Question: I have a set of 240 features extracted using Image Processing.
The objective is to classify test cases into 7 different classes after training. For each class there are about 60 observations(viz, I have around 60 feature vectors for each class with each vector having 240 components).
Many research papers and books make use of the Sequential Forward Search or Sequential Backward search for selection of the best features from a feature vector.
The following picture gives a sequential forward search algorithm.

Any such algorithm uses some criterion to discriminate between features. A common method is to use the Bhattacharyya Distance as a criterion. The Bhattacharyya Distance is a divergence type measure between distributions. On some research and study I found that given a matrix M1 for a class A consisting of all the 60 feature vectors of this class such that it has n=60 rows and m=240 columns (since there are a total of 240 features) and a similar matrix M2 for a class B I can find out the Bhattacharyya Distance between them and find their interdependence.
My question is how do I integrate the two. How do I include the Bhattacharyya Distance as a criterion for selecting the best features in the algorithm as described above.
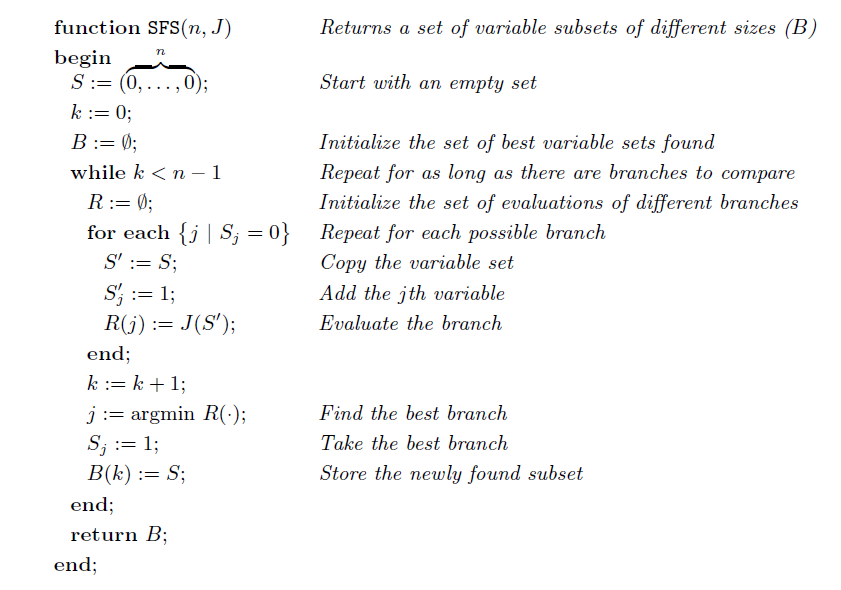
Answer: With help from Arthur B. I finally understood the concept.
Here is my implementation of it. Although I used the Plus l Take away r algorithm (Sequential Forwards Backward Search) Ill post that as it is basically the same once the Backward Search is removed. The below implementation is in matlab but very simple to understand:
'''
S=zeros(Size,1); %Initial the binary array feature list with all zeros implying no feature selected
k=0;
while k<n %Begin SFS. n is the number of features that need to be extracted
t=k+l; %l is the number of features to be added in each iteration
while k<t
R=zeros(Size,1); %Size is the total number of features
for i=1:Size
if S(i)==0 %If the feature has not been selected. S is a binary array which puts a one against each feature that is selected
S_copy=S;
S_copy(i)=1;
R=OperateBhattacharrya(Matrices,S_copy,i,e,R); %The result of each iteration is stored in R
end
end
k=k+1; %increment k
[~,N]=max(R); %take the index of the maximum element in R as the best feature to be selected
S(N)=1; % put the index of selected feature as 1
end
t=k-r; %r is the number of features to be removed after selecting l features. l>r
while k>t %start Sequential Backward Search
R=zeros(Size,1);
for i=1:Size
if S(i)==1
S_copy=S;
S_copy(i)=0;
R=OperateBhattacharrya(Matrices,S_copy,i,1,R);
end
end
k=k-1;
[~,N]=max(R);
S(N)=0;
end
fprintf('Iteration :%d--%d
',k,t);
end
'''
I hope this helps anyone who has a similar problem.